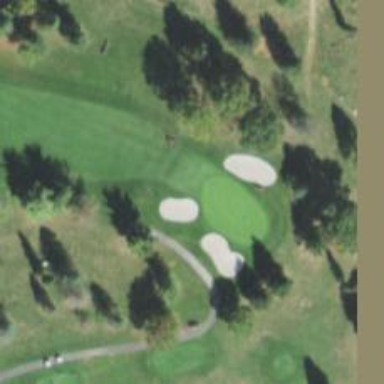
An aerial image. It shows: Golf hole.